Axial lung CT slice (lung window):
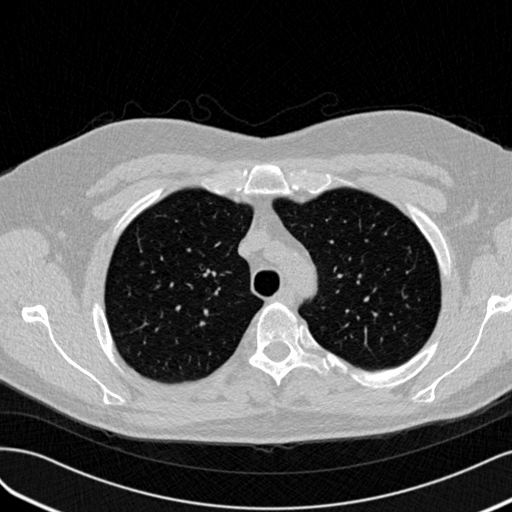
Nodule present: no